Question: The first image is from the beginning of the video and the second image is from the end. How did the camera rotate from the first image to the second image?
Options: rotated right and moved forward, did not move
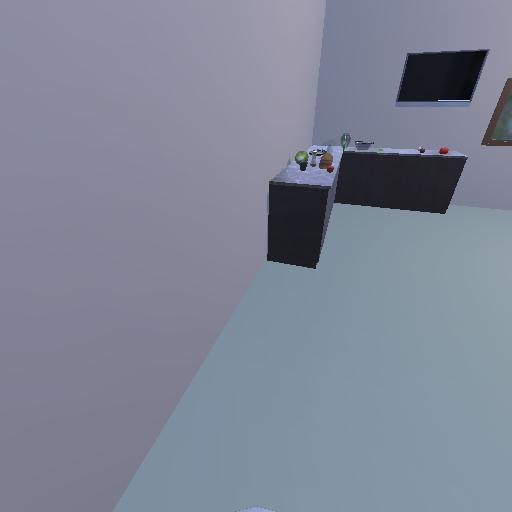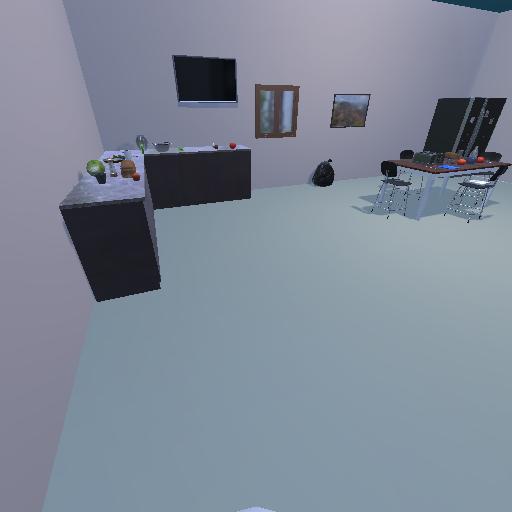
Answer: rotated right and moved forward